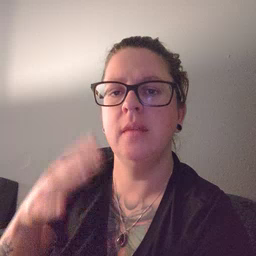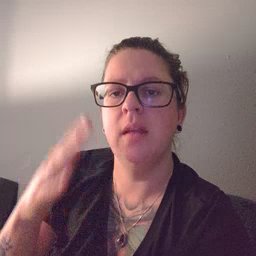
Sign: head